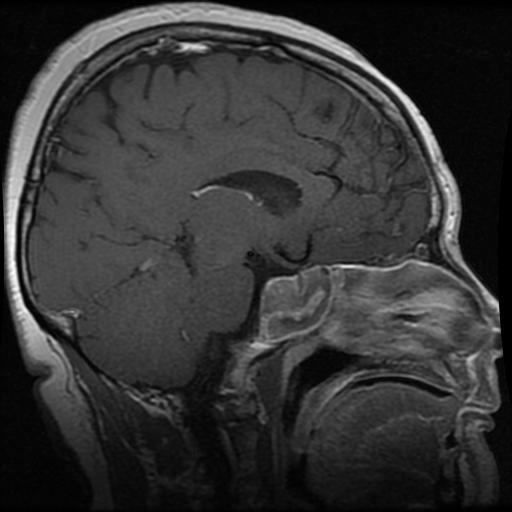
Label: pituitary